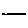
Label: line